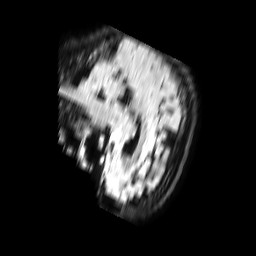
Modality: FLAIR
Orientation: sagittal
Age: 37
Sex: female
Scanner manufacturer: philips
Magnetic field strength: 1.5 T
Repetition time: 6 s
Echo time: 0.1004 s